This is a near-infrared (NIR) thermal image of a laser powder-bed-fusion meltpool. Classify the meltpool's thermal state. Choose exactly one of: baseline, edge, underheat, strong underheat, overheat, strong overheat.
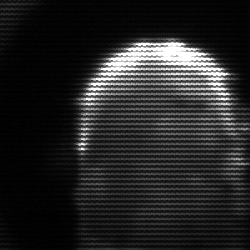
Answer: baseline